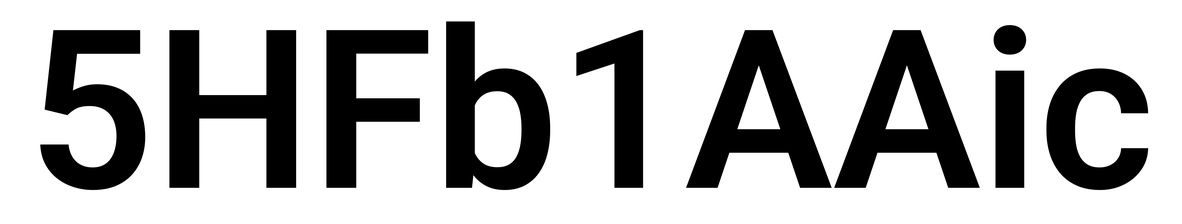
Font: Roboto_SemiBold